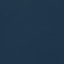
Land use / land cover class: SeaLake